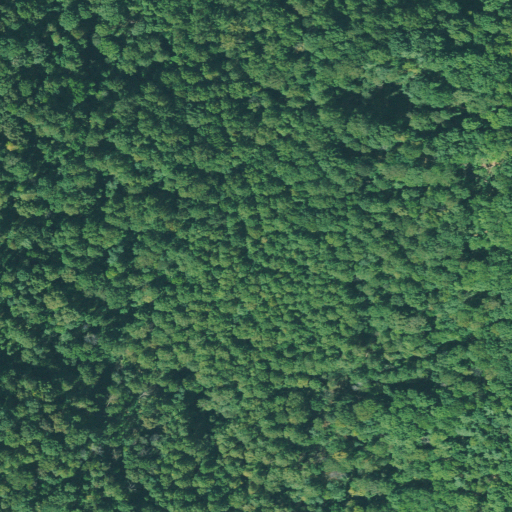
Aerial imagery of gap in South Carolina named Cove Gap containing only deciduous forest